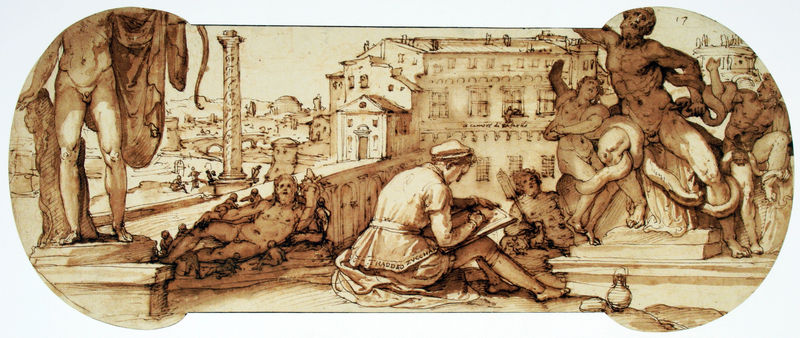
Titel: Taddeo zeichnet Laokoon im Statuenhof des Belvedere im Vatikan
Künstler: Federico Zuccari
Standort: Los Angeles
Institution: The J. Paul Getty Museum
Schlagwörter: akt, säule, skulptur, architecture, column, hands, hat, lamp, men, figures, painting, sit, sitting, woman, brown, ruine, künstler, schlange, ruinen, götter, classical, greek, man, naked, nude, roman, building, house, landscape, tower, village, light, drawing, paper, cap, sketch, snakes, monument, sculpture, statue, bridge, town, drape, marble, italy, person, city, rome, ink, statues, artist, painter, pencil, draw, cloth, mythical, wash, paint, pillar, humans, penis, snake, greece, sepia, pole, key, suffering, romans, sculptures, dick, barefoot, e, naked men, aqueduct, apollo, sketchbook, archeology, satuen, belvedere, twon, laocoon, serpant, startuen, mediterrenian, houruse, treevi, trajan, archeologist, class structure, gall